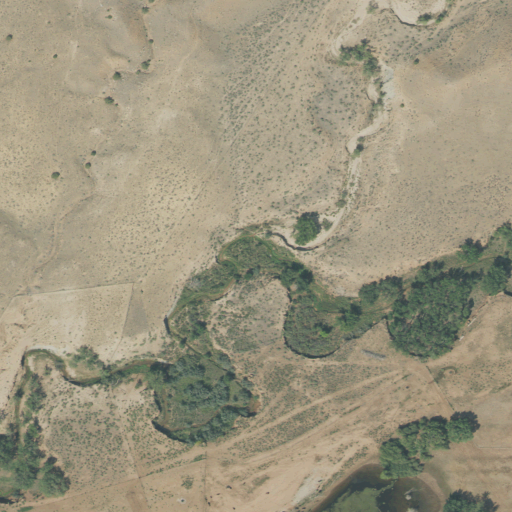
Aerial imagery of valley in Utah named Beach Draw containing shrub, grassland, woody wetlands, pasture, open water, and herbaceous wetlands